Question: Today we try to deploy one tfs lab environment from template. But failed with following error:
> Error in deploying the environment.
Could not connect to the following test controller [Test Controller
server]. The test controller may be unavailable, or it may be the
incorrect version. Check the status and version of your test
controller and then try again
tfs 2012

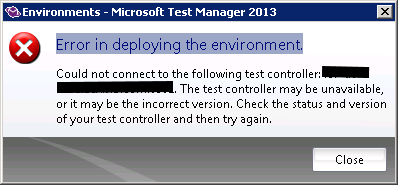
Answer: Root case is: that we have installed VSTS 2013. And use MTM 2013 to do Lab Environment deploy. TFS test controller is 2012. So if we use MTM 2012 instead, the issue is gone.